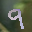
Label: 9